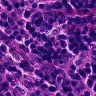
Metastatic tissue present: no